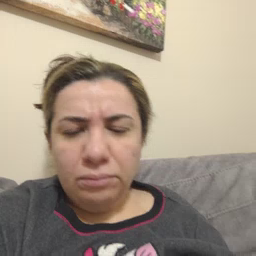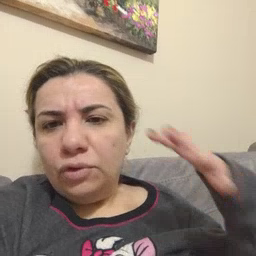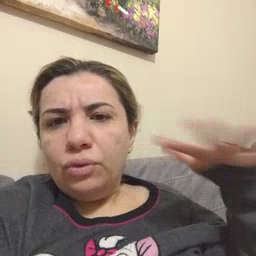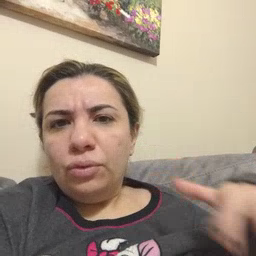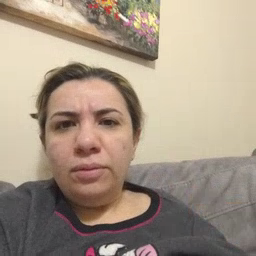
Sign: noisy